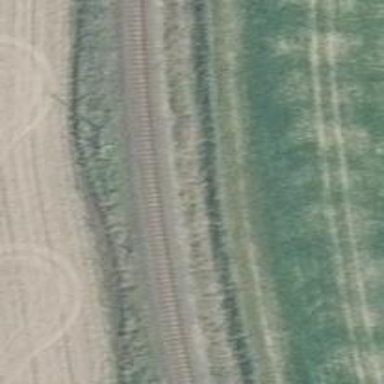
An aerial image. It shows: Solitary milestone along the railway.